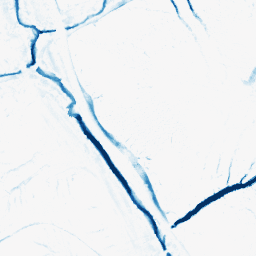
Category: morphological
Decomposition family: morphological
Decomposition parameters: operation: closing
size: 5
Upsampling method: regularized
Upsampling parameters: scale: 4
lambda_reg: 0.001
Upsampling scale: 4